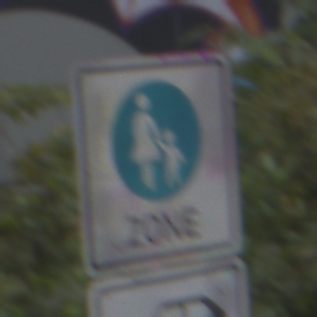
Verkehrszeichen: BeginnFussgaengerzone
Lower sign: MehrspurigeFahrzeugeFrei1
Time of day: MorningAfternoon
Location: Outdoor (Urban)
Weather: PartlyCloudy
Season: NotSpecified
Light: Natural